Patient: sex F, age 71
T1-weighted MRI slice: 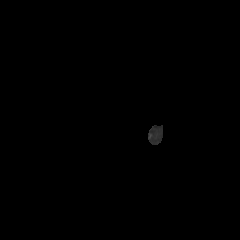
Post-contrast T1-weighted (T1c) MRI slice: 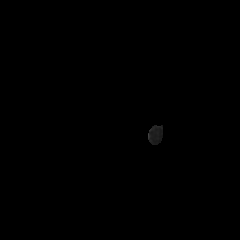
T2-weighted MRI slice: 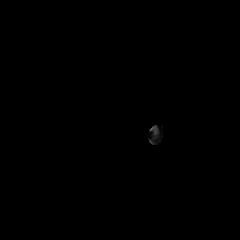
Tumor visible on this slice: no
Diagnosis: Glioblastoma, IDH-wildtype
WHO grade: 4